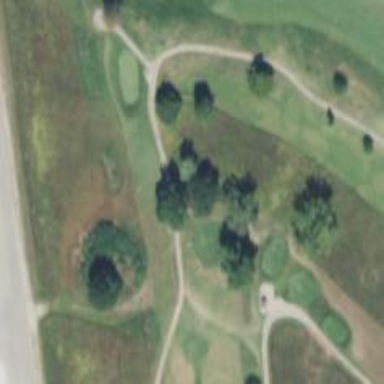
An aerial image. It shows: Service road designated as golf cart path.